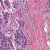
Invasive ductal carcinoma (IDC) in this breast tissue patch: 1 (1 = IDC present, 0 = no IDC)